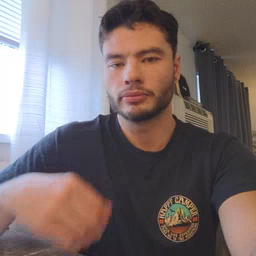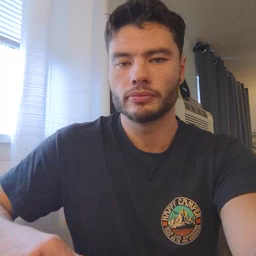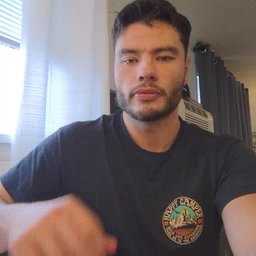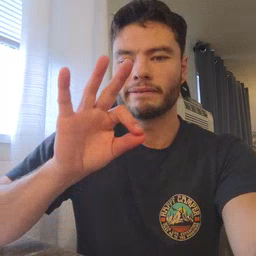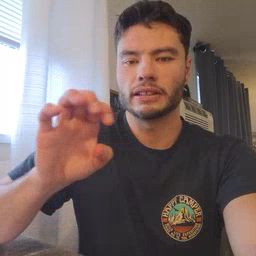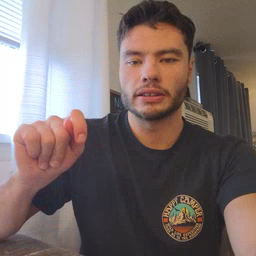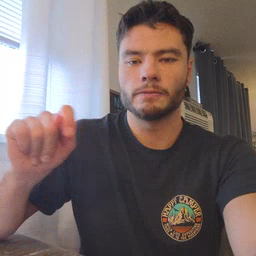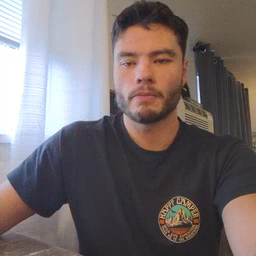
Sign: feet